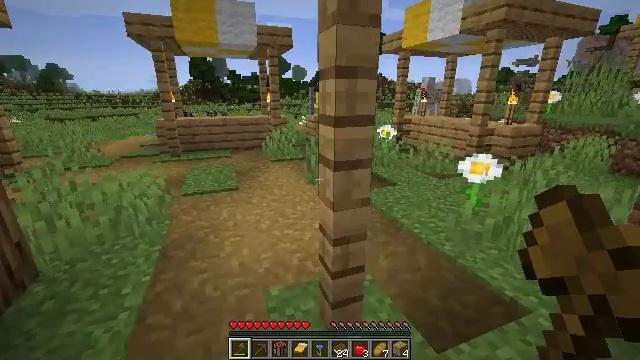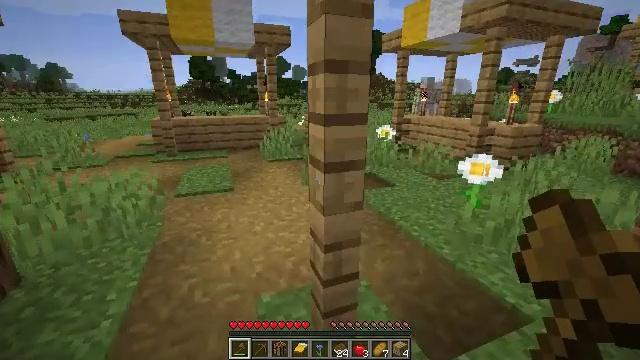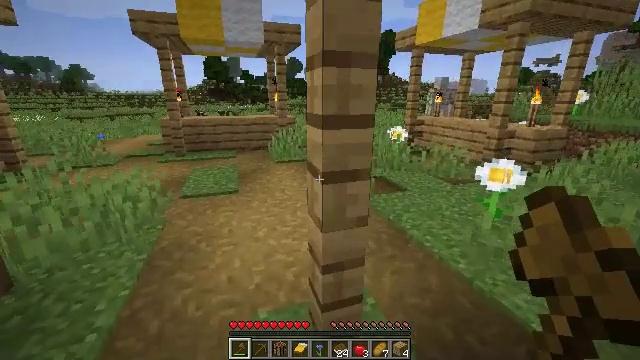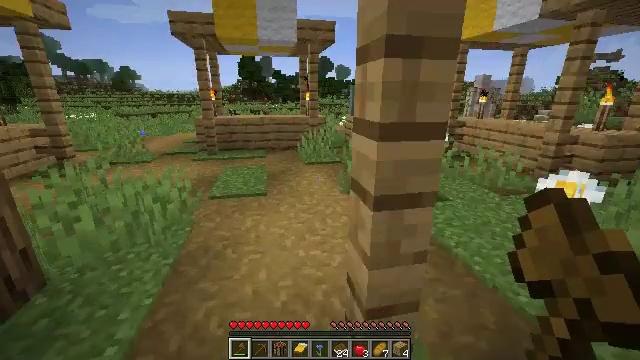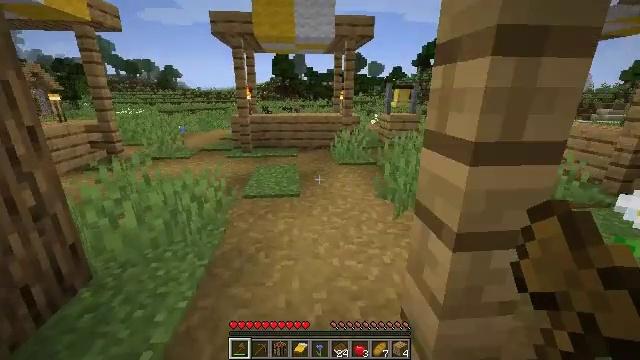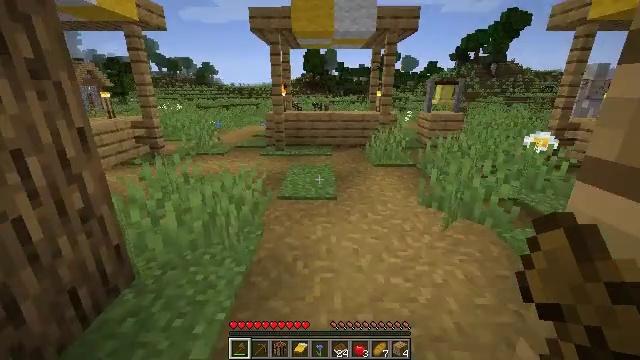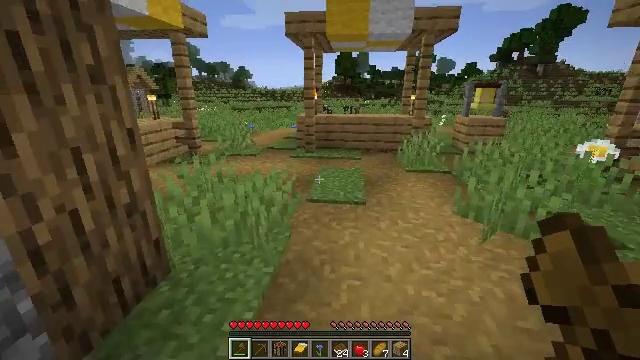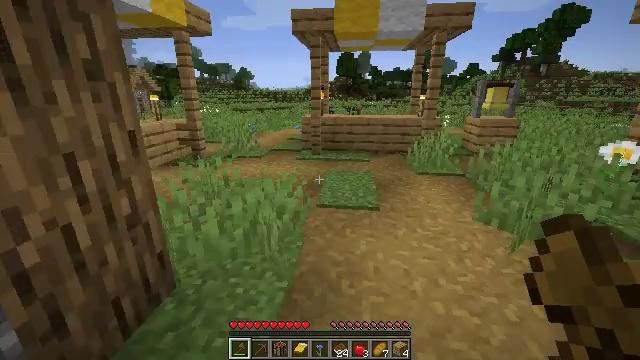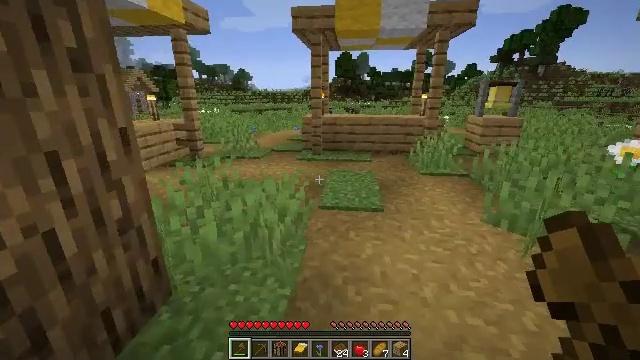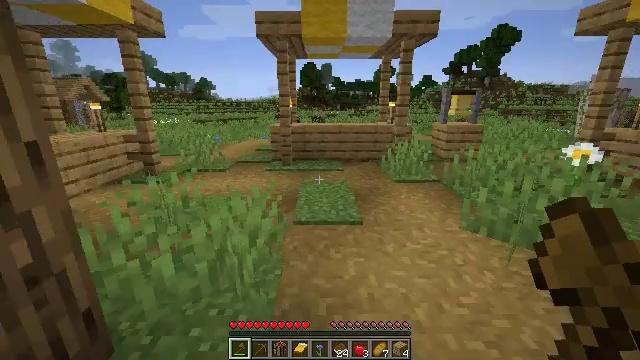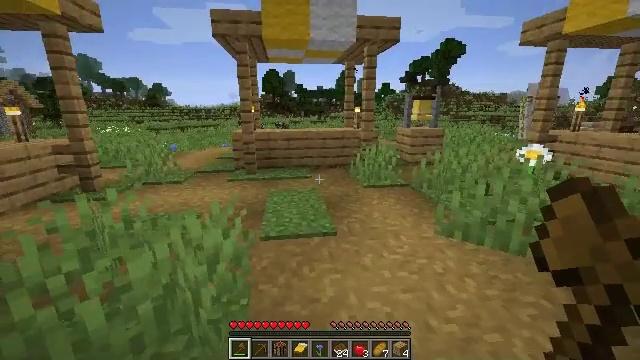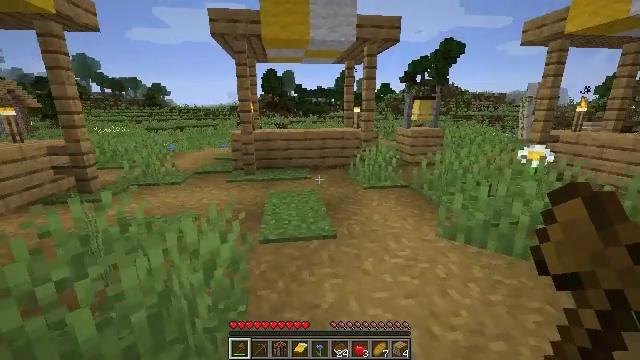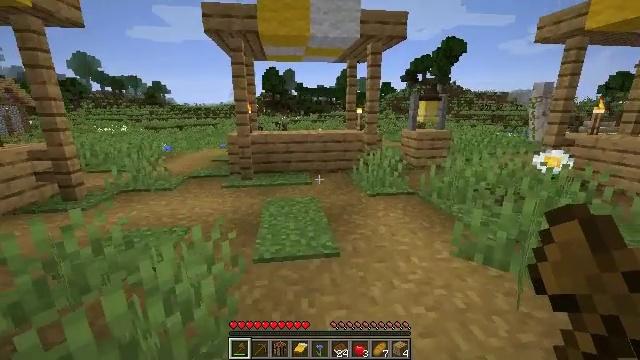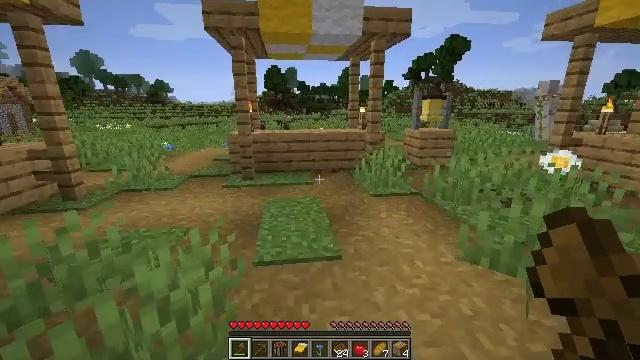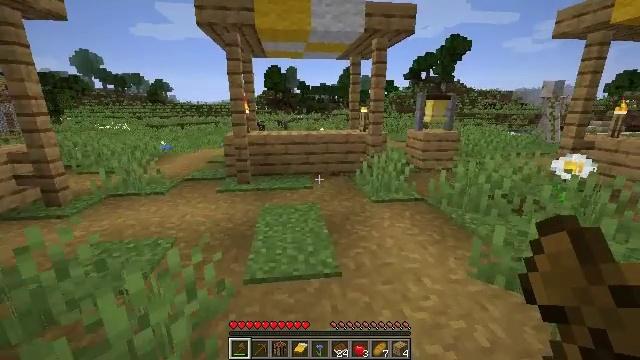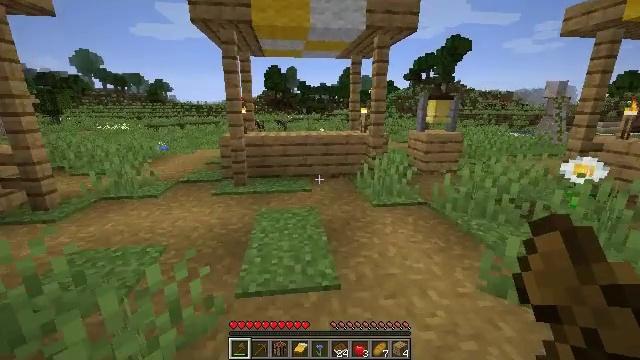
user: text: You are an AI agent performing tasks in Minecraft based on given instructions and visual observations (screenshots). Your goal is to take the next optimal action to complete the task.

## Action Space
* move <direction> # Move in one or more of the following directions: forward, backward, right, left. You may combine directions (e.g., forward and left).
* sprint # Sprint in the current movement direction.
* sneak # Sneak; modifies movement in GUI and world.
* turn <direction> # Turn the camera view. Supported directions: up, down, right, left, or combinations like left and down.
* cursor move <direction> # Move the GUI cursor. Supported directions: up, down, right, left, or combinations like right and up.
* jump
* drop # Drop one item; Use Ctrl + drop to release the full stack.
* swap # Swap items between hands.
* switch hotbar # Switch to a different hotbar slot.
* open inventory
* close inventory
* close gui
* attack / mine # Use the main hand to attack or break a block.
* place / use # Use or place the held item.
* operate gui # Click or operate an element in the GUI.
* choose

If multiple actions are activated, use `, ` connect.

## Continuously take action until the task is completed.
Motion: motion action
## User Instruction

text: Break the hay block to collect it.
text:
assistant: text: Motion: move forward
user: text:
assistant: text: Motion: move forward and move left, turn left
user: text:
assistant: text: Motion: move forward and move left, turn left
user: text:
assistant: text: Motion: move forward and move left, turn left
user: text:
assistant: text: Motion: move forward and move left, turn left
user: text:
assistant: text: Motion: move forward and move left, turn left
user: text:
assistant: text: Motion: move forward
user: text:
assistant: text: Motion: move forward
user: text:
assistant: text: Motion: move forward, turn right and up
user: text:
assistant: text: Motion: move forward, turn right and up
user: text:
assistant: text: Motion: move forward
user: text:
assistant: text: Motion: move forward
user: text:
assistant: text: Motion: move forward
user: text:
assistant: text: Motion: move forward
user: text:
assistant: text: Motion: move forward
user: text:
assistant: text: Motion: move forward
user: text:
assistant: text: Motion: move forward
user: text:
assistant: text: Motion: move forward
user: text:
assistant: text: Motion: move forward
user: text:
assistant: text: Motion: move forward, turn right
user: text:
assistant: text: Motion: move forward, turn right and up
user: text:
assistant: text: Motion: move forward, turn right
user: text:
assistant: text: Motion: no_op
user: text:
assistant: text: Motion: no_op
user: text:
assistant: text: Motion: no_op
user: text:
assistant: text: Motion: no_op
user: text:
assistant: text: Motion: no_op
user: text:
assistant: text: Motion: turn left
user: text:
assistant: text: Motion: turn left and down
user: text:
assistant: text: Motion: move forward, turn left